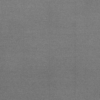
Label: dusty